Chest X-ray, AP view. Patient: 73 years old, sex F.
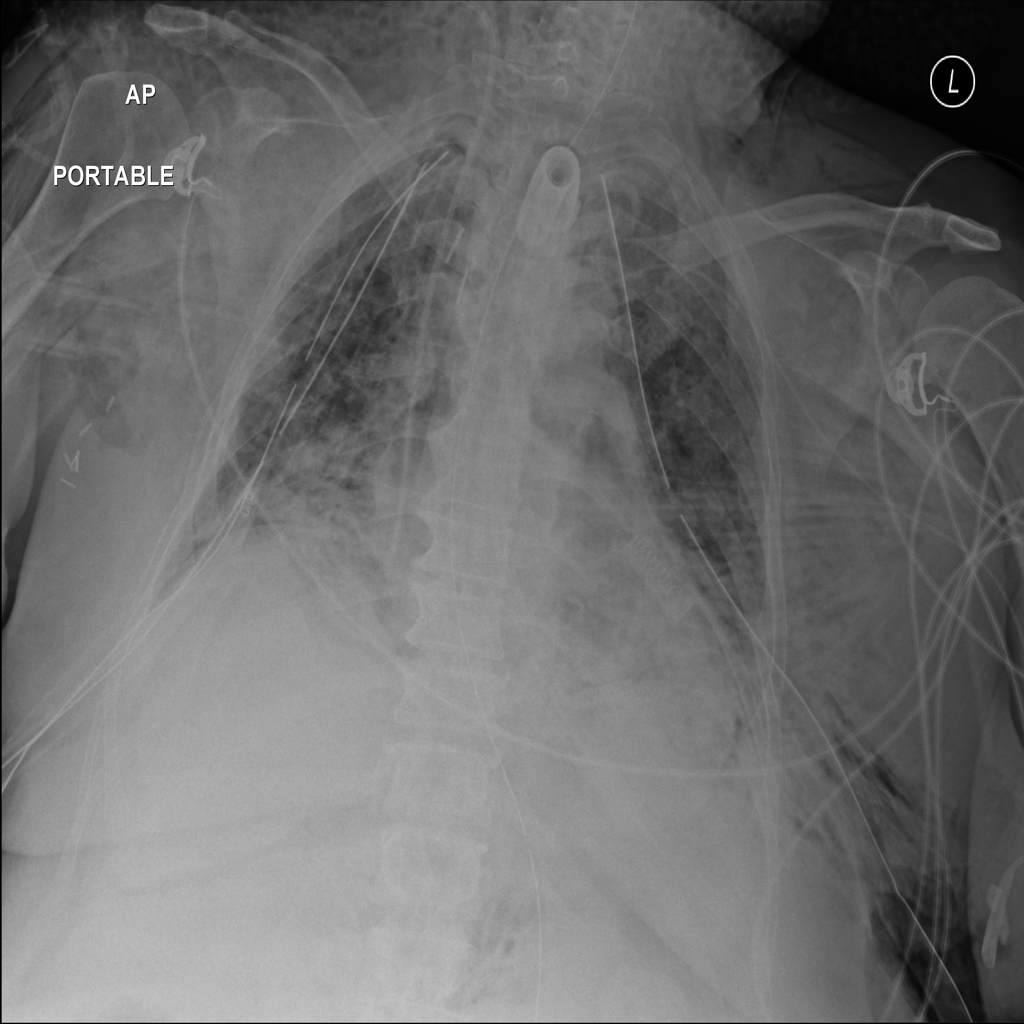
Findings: Emphysema